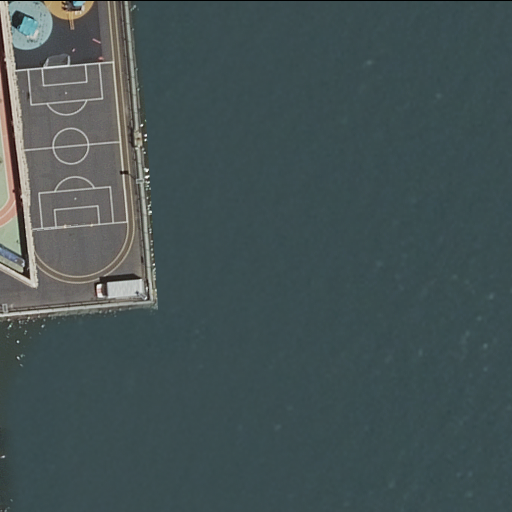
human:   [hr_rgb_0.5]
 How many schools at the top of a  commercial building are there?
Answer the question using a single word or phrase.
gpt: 0

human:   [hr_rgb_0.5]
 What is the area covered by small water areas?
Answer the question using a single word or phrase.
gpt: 0m2

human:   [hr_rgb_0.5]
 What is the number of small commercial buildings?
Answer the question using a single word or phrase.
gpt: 0

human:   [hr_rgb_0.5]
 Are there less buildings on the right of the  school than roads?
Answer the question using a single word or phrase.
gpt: yes

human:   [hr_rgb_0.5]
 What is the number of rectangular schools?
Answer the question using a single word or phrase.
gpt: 0

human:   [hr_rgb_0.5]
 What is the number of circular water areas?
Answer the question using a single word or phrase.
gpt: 0

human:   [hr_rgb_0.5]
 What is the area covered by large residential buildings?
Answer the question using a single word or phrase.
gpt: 0m2

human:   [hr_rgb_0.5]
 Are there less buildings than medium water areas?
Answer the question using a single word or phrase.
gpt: no

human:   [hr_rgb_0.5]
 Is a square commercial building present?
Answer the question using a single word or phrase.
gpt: no

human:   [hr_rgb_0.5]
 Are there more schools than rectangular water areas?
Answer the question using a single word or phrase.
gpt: no

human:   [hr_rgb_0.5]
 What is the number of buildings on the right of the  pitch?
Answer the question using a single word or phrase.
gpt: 0

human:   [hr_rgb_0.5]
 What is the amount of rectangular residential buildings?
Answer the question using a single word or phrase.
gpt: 0

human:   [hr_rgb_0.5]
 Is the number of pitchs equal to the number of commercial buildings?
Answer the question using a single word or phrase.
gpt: no

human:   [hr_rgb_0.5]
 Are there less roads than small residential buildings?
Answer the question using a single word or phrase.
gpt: no

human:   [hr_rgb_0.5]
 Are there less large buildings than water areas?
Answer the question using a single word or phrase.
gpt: no

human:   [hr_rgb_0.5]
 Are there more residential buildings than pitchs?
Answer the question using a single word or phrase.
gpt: no

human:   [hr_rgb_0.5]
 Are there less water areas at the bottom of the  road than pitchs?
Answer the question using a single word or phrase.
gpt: yes

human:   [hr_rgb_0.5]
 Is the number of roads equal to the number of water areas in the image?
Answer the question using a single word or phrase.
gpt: yes

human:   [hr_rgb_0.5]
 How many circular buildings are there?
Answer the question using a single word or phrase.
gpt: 0

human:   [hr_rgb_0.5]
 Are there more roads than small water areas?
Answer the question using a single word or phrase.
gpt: yes

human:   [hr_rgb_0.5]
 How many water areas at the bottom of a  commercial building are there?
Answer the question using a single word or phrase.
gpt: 0

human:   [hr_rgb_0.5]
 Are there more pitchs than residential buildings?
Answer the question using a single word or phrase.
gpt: yes

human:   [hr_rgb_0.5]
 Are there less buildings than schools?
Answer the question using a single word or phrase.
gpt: no

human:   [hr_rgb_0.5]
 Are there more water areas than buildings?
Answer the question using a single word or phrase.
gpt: no

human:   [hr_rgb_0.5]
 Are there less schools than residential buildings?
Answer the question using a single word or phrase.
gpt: no

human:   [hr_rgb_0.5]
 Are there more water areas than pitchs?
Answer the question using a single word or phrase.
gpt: no

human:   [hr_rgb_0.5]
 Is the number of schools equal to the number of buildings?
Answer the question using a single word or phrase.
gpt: yes

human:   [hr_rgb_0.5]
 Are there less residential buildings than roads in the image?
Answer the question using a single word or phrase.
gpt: yes

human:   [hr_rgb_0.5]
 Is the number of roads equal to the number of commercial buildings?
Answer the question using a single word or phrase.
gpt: no

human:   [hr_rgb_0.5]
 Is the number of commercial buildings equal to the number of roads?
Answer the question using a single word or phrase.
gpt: no

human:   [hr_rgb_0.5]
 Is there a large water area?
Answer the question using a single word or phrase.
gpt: yes

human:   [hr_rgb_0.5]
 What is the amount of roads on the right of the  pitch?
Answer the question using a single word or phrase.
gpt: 0

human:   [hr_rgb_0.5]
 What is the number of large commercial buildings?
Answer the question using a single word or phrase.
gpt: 0

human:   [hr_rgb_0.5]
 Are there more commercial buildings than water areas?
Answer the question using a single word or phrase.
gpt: no

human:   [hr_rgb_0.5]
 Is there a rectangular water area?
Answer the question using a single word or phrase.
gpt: yes

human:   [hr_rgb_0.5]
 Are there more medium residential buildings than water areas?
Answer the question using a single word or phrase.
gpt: no